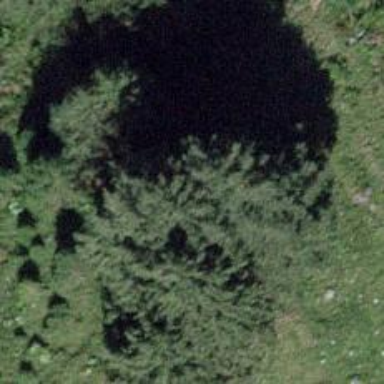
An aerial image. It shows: Evergreen needle-leaved tree.